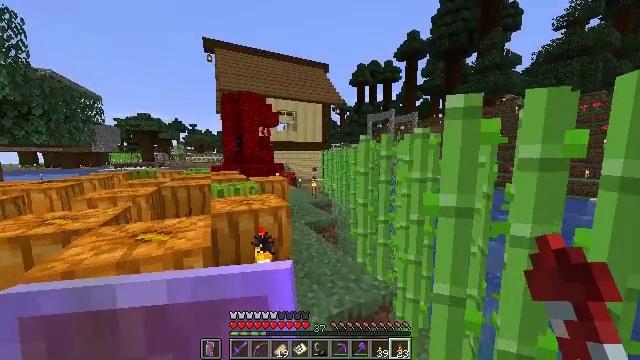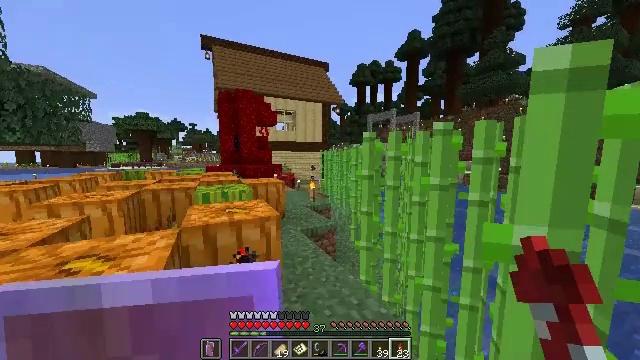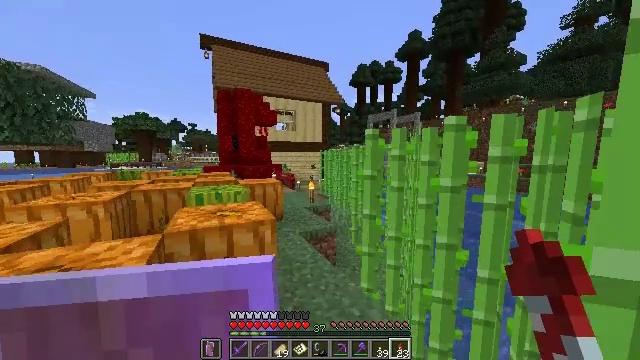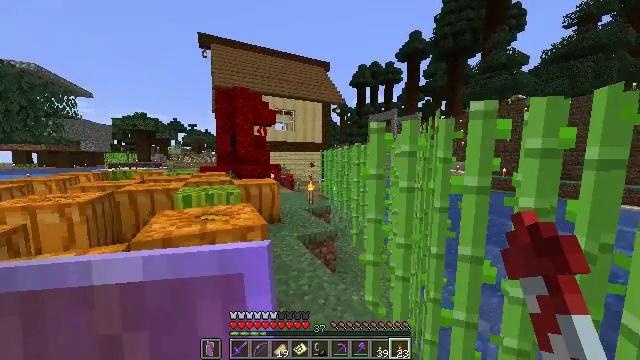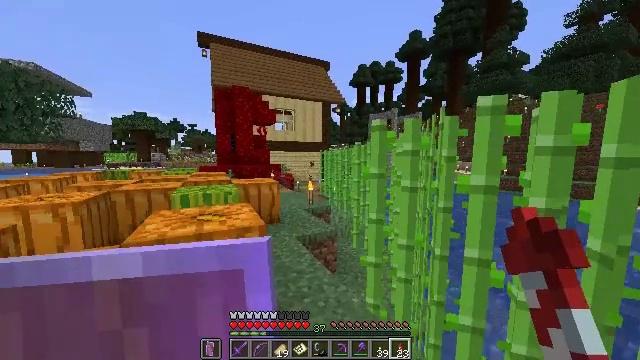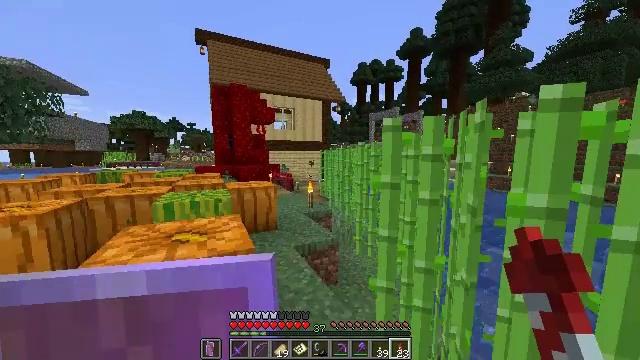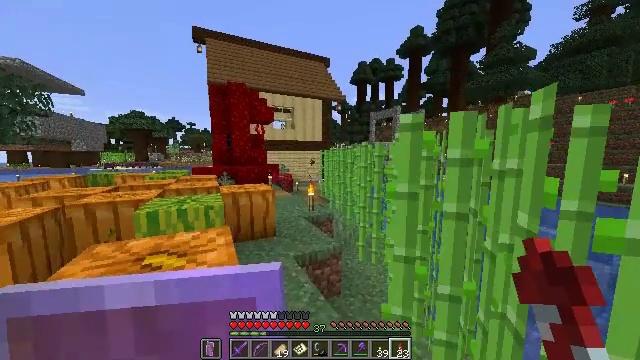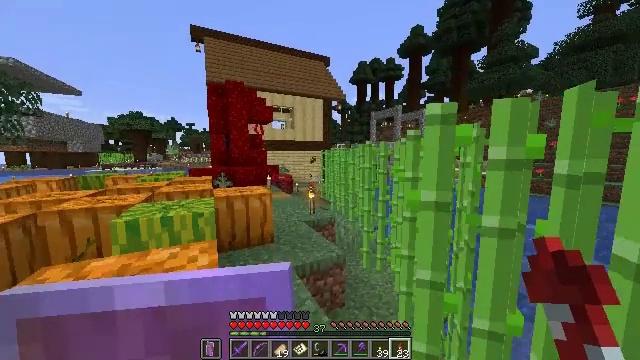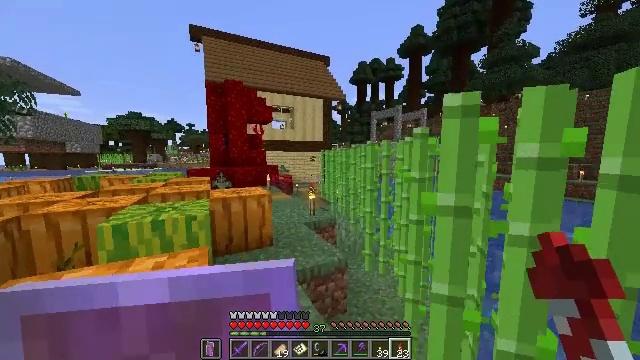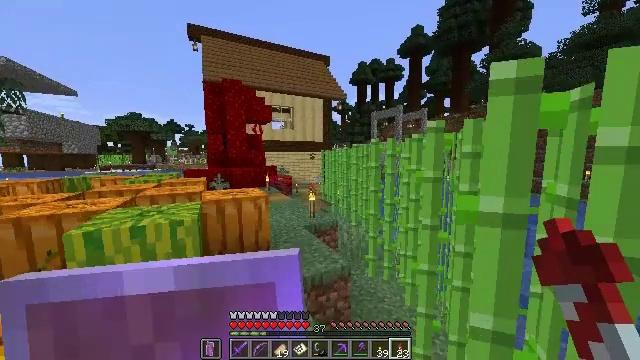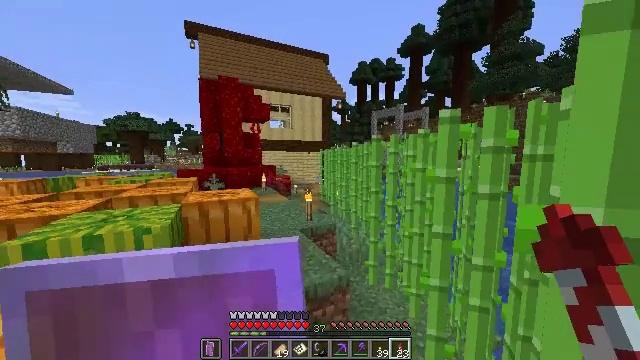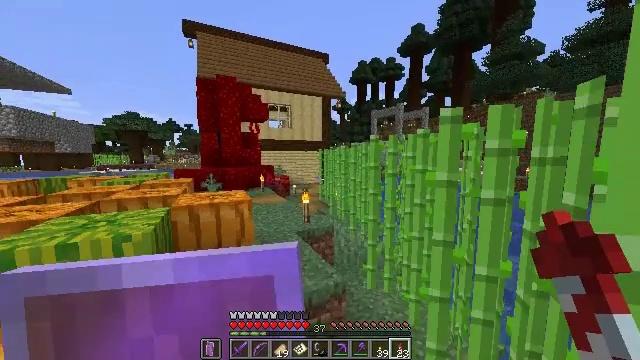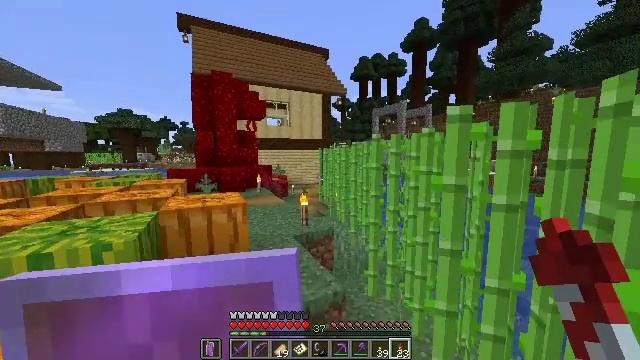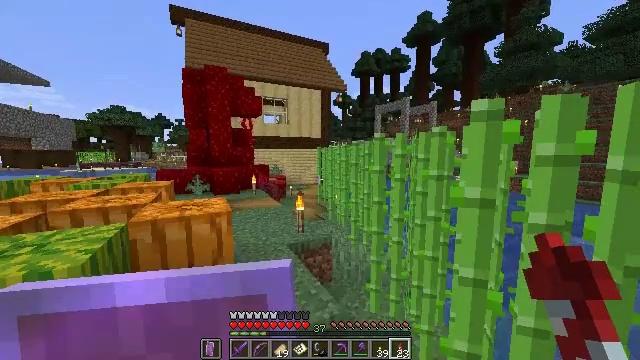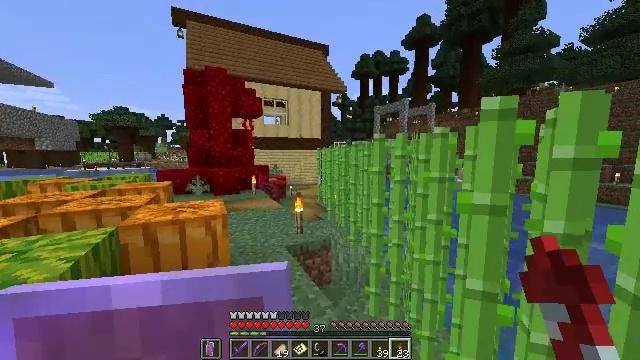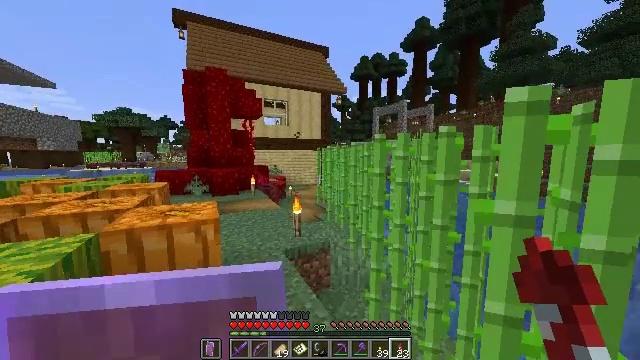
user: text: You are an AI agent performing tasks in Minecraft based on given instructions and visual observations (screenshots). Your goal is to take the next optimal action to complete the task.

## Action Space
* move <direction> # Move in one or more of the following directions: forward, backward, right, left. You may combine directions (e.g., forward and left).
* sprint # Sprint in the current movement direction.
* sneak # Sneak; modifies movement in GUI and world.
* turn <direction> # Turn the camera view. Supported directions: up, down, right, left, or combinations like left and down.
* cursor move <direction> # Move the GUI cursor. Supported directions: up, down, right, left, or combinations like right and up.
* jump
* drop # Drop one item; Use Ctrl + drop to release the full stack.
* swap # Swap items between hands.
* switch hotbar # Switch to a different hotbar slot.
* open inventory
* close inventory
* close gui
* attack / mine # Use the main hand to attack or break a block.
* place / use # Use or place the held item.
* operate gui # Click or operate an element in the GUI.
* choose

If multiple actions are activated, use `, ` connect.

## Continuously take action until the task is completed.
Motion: motion action
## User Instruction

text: Dig up the bone block in the desert or swamp biome.
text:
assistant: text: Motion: move forward, sprint
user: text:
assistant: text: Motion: move forward, sprint
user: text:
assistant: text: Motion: move forward, sprint
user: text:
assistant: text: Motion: move forward, sprint
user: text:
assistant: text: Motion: move forward, sprint
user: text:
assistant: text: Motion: move forward, sprint
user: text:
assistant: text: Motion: move forward, sprint
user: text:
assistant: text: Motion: move forward, sprint
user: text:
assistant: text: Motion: move forward, sprint
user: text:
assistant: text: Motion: move forward, sprint
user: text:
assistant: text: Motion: move forward, sprint
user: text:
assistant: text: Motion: move forward, sprint
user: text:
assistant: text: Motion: move forward, sprint
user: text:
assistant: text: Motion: move forward, sprint
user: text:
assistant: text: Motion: move forward, sprint
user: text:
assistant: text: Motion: move forward, sprint
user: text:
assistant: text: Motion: move forward, sprint
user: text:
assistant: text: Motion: move forward, sprint
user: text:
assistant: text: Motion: move forward, sprint
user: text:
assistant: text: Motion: move forward, sprint
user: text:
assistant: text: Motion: move forward, sprint
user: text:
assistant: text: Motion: move forward, sprint
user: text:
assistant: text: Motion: move forward, sprint
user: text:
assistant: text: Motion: move forward, sprint
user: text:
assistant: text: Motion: move forward, sprint
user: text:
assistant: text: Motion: move forward, sprint
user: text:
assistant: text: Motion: move forward, sprint
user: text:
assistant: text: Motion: move forward, sprint
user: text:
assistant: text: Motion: move forward, sprint
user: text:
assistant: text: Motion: move forward, sprint